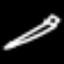
Label: pencil